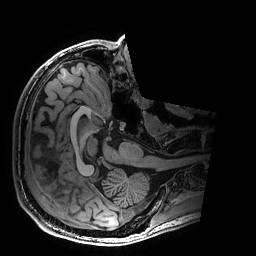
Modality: T1w
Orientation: axial
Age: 21
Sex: male
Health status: healthy
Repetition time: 2.53 s
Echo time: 0.0034 s